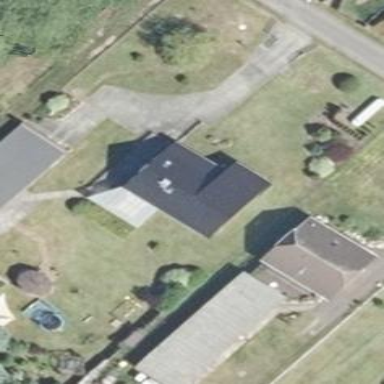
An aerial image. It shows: Detached building with gabled roof.